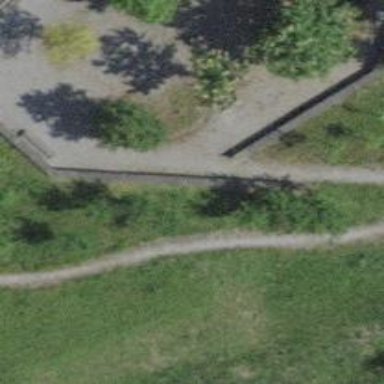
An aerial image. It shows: Footway with surface of fine gravel.